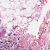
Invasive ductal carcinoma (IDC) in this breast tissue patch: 1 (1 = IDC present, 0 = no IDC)